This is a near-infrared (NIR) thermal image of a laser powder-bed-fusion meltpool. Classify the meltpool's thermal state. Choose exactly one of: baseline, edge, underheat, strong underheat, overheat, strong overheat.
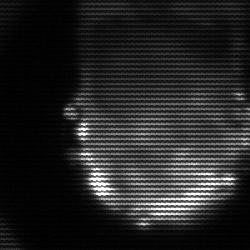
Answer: baseline